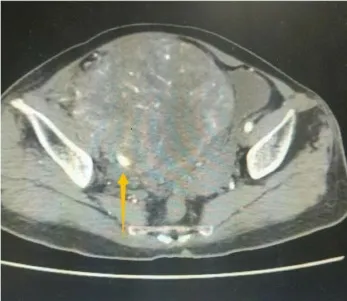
Contrast agent-enhanced CT shows the cross-sectional view of the mass. The arrow. Points to the external iliac artery.
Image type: radiology (ct)